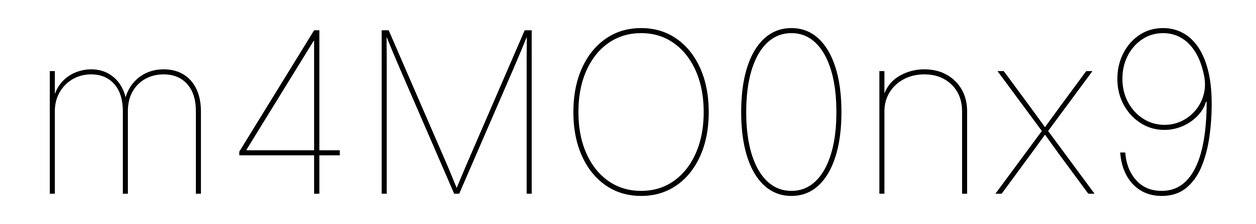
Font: Inter_Thin